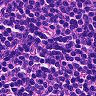
Metastatic tissue present: no